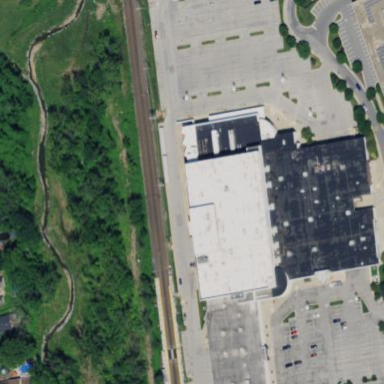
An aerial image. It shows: Retail area.